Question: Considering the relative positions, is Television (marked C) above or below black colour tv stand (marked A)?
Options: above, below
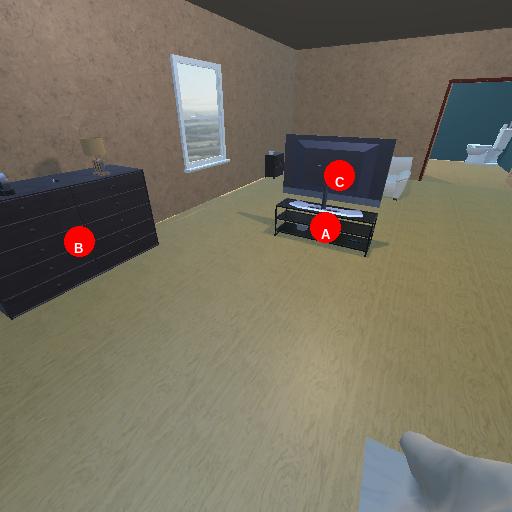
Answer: above